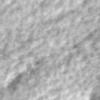
Label: no_change